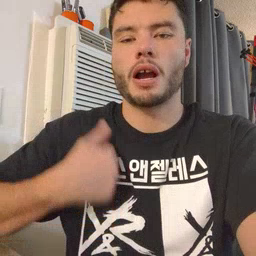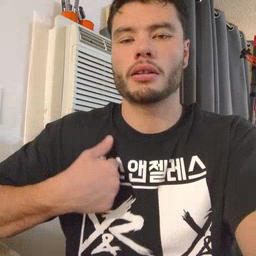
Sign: bath